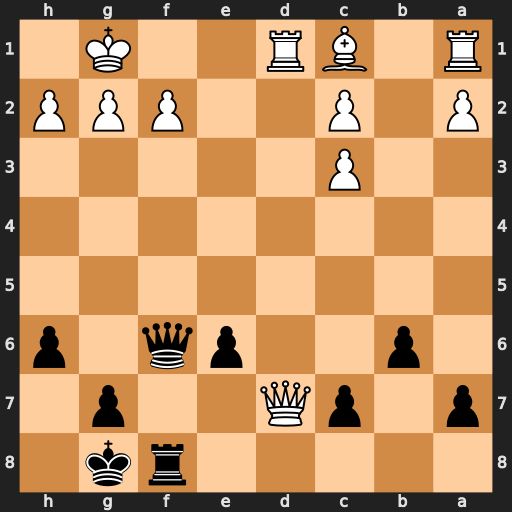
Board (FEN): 5rk1/p1pQ2p1/1p2pq1p/8/8/2P5/P1P2PPP/R1BR2K1
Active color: b
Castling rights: -
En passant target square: -
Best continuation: Qxf2+ Kh1 Qf1+ Rxf1 Rxf1#